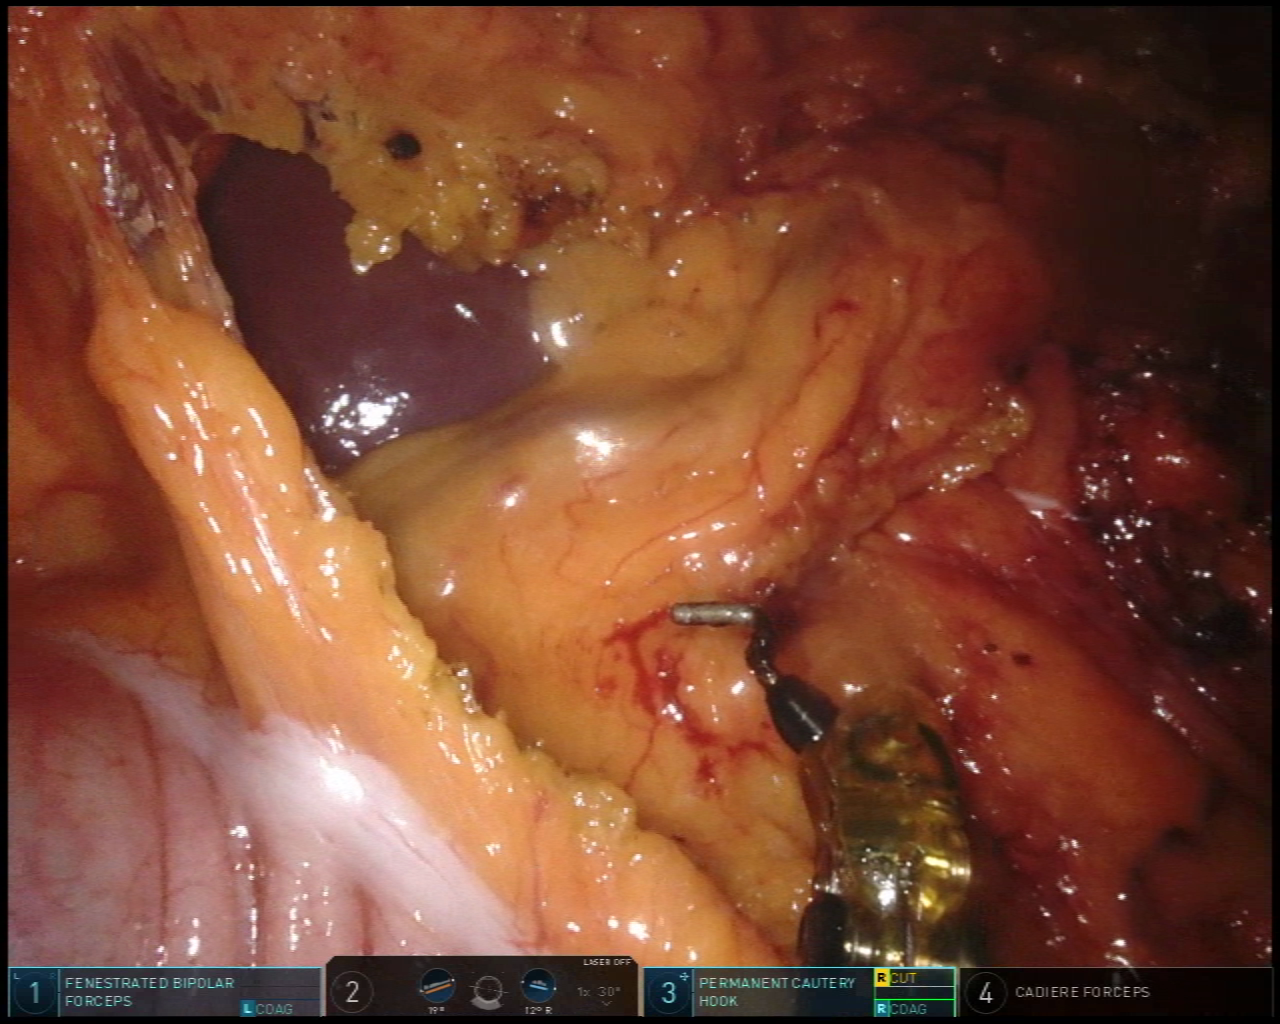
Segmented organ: liver
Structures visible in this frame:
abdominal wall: no
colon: yes
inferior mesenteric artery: no
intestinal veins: no
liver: yes
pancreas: no
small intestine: no
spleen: no
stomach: no
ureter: no
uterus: no
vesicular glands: no